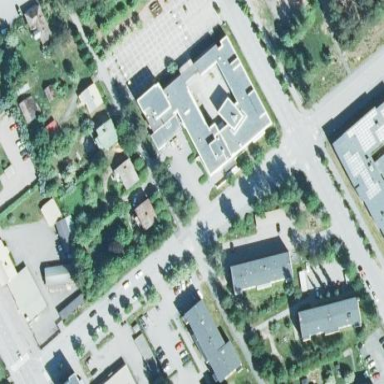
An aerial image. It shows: View of university building.